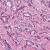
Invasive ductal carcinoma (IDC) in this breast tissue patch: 1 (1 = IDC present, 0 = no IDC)